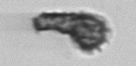
Label: Syracosphaera_pulchra